Question: In eclipse all looks good, but on the device between line and listview have a big distance.
How to remove the distance between the list and the line?
Here the xml layout:
'''
<?xml version="1.0" encoding="utf-8"?>
<LinearLayout xmlns:android="http://schemas.android.com/apk/res/android"
android:layout_width="fill_parent"
android:layout_height="fill_parent"
android:background="@drawable/gradient"
android:orientation="vertical" >
<TextView
android:id="@+id/reminder"
android:layout_width="match_parent"
android:layout_height="wrap_content"
android:gravity="center"
/>
<View
android:layout_width="match_parent"
android:layout_height="6dp"
android:background="@drawable/line_top"
android:layout_marginLeft="20dp"
android:layout_marginRight="20dp"
android:layout_marginTop="18dp"
/>
<ListView
android:id="@+id/mainList"
android:layout_width="wrap_content"
android:layout_height="wrap_content"
android:layout_marginLeft="20dp"
android:layout_marginRight="20dp"
android:layout_weight="0.91"
>
</ListView>
<View
android:layout_width="match_parent"
android:layout_height="6dp"
android:background="@drawable/line_bottom"
android:layout_marginLeft="20dp"
android:layout_marginRight="20dp"
android:layout_marginTop="18dp"
android:layout_marginBottom="18dp"
/>
</LinearLayout>
'''

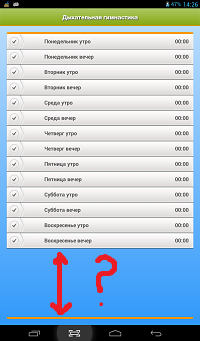
Answer: You have set the margin_top="18dp" inside that View.
Remove the layout weight that you have set to listview.